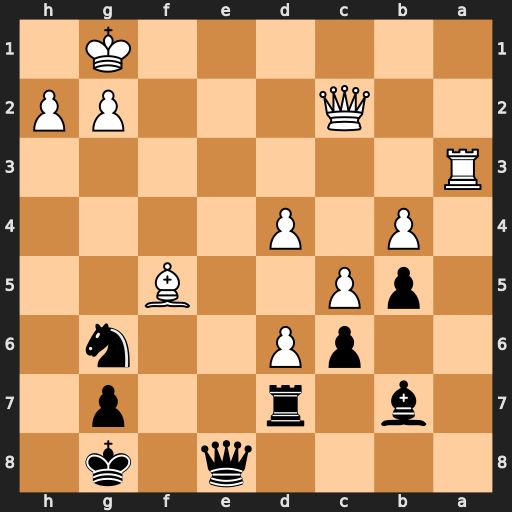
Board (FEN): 4q1k1/1b1r2p1/2pP2n1/1pP2B2/1P1P4/R7/2Q3PP/6K1
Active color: b
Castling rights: -
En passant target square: -
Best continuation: Qe1#